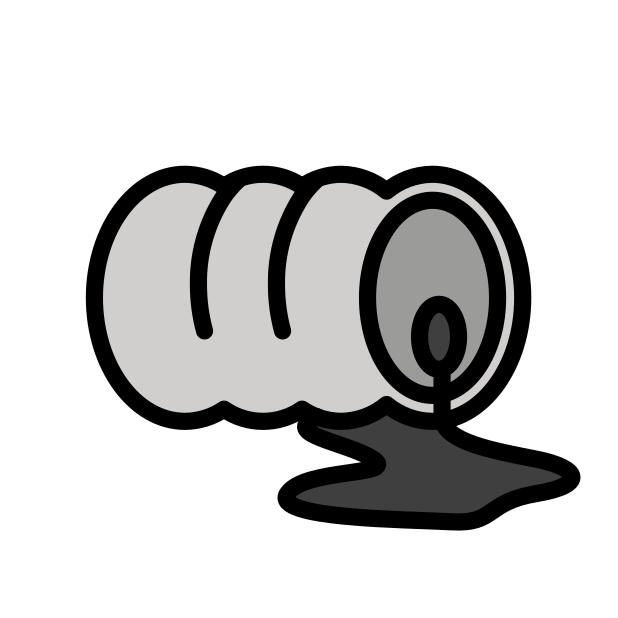
oil spill